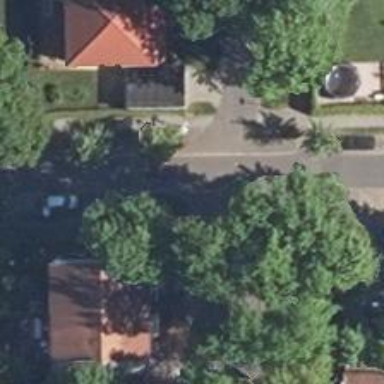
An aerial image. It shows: Residential road with asphalt surface and sidewalk on the left side.